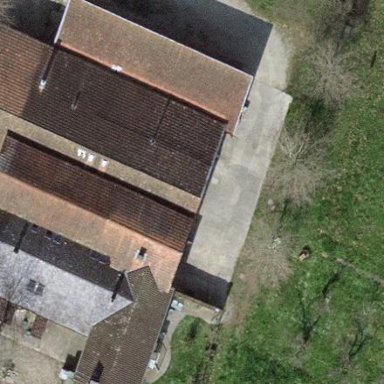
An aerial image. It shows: Simple and straightforward house.